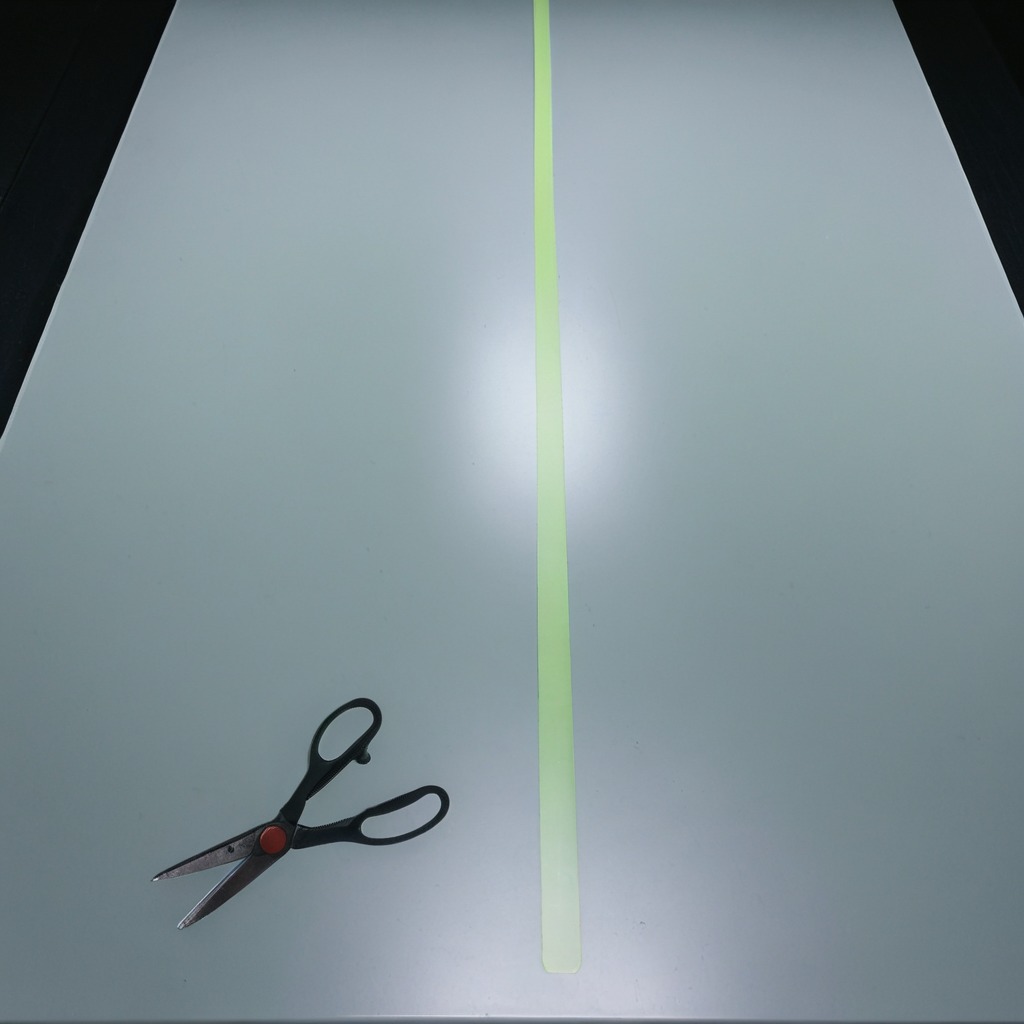
A scissor is lying on the table.